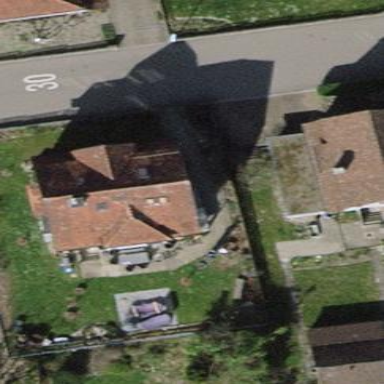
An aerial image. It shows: Detached building with gambrel roof shape.